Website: apple
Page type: billing-address
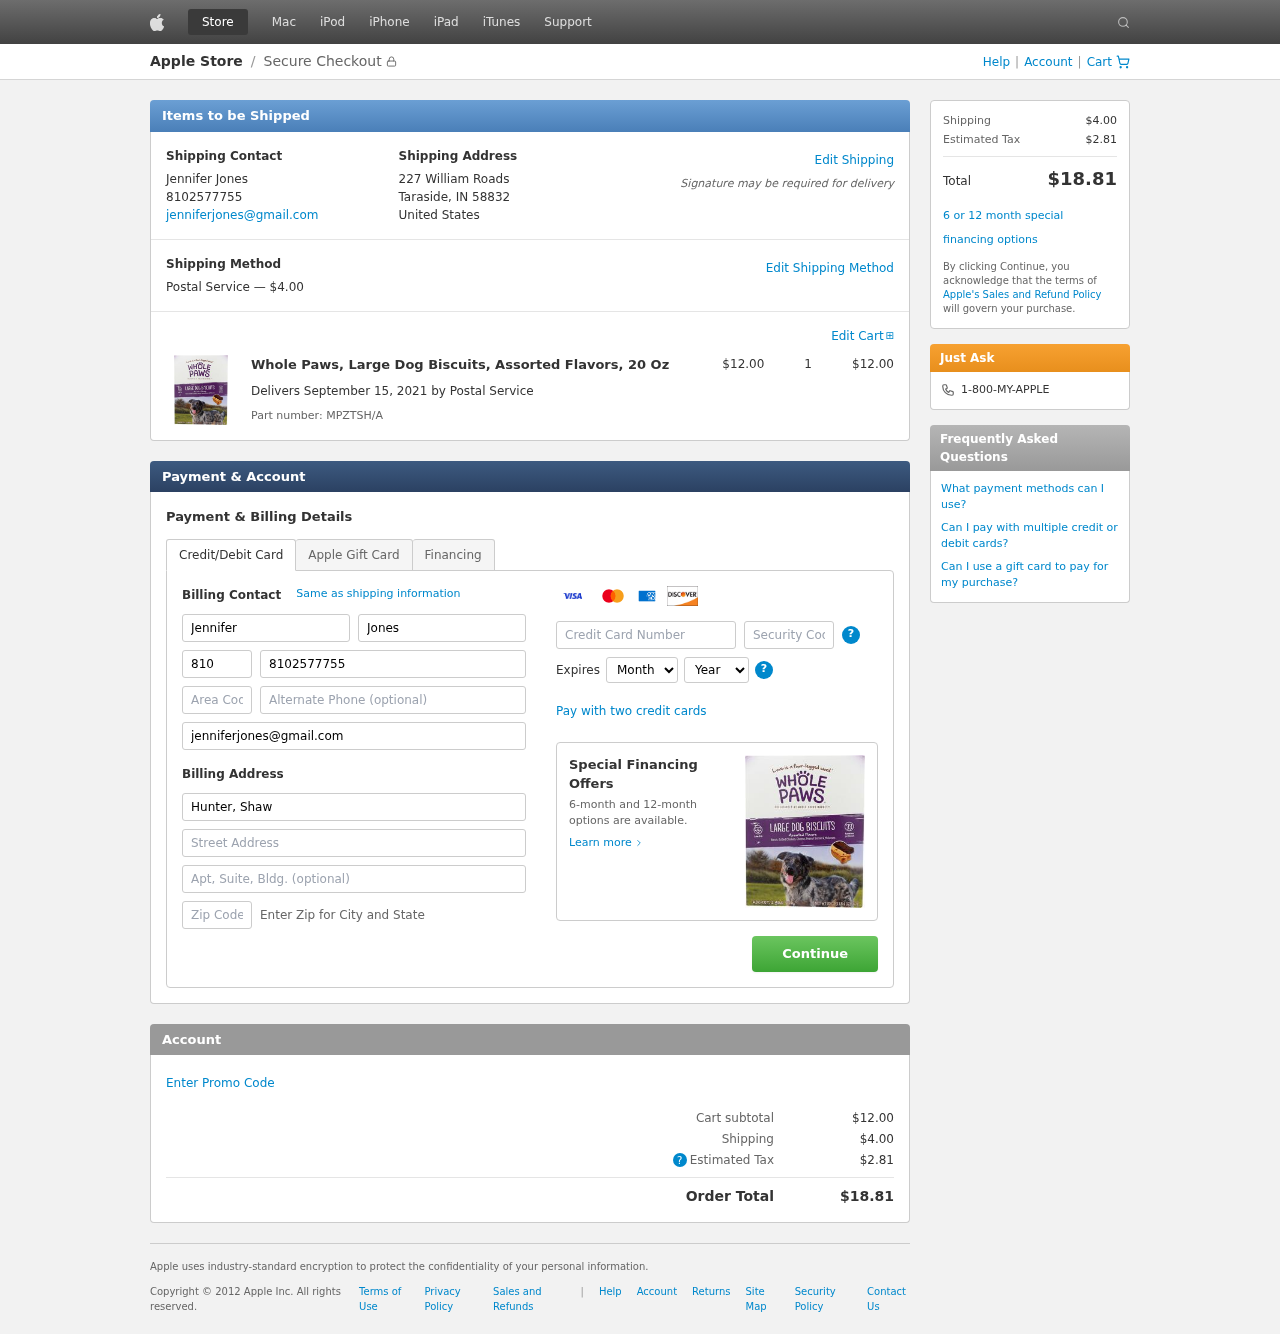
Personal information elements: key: PII_CARD_CVV
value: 934
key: PII_CARD_EXPIRY_MONTH
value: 07
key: PII_CARD_EXPIRY_YEAR
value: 26
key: PII_CARD_NUMBER
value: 4624 4256 0163 7967
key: PII_CITY_STATE_ZIP
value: Taraside, IN 58832
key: PII_COMPANY
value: Hunter, Shaw and Rangel
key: PII_COUNTRY
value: United States
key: PII_EMAIL
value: jenniferjones@gmail.com
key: PII_FIRSTNAME
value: Jennifer
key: PII_FULLNAME
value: Jennifer Jones
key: PII_LASTNAME
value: Jones
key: PII_PHONE
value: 8102577755
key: PII_PHONE_AREA
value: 810
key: PII_STREET
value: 227 William Roads
Product elements: key: PRODUCT1_NAME
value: Whole Paws, Large Dog Biscuits, Assorted Flavors, 20 Oz
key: PRODUCT1_PRICE
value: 12
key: PRODUCT1_QUANTITY
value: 1
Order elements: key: ORDER_SHIPPING_COST
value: $4.00
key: ORDER_SUBTOTAL
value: $12.00
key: ORDER_DELIVERY_DATE
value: September 15, 2021
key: ORDER_PART_NUMBER
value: MPZTSH/A
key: ORDER_TAX
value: $2.81
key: ORDER_TOTAL
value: $18.81